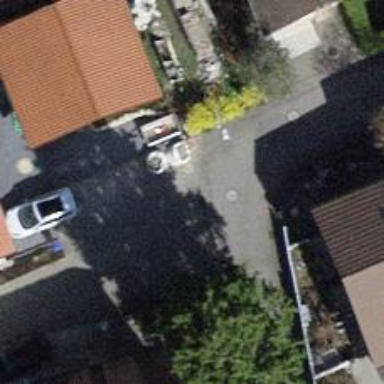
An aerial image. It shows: Smooth asphalt road in residential area.